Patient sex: F
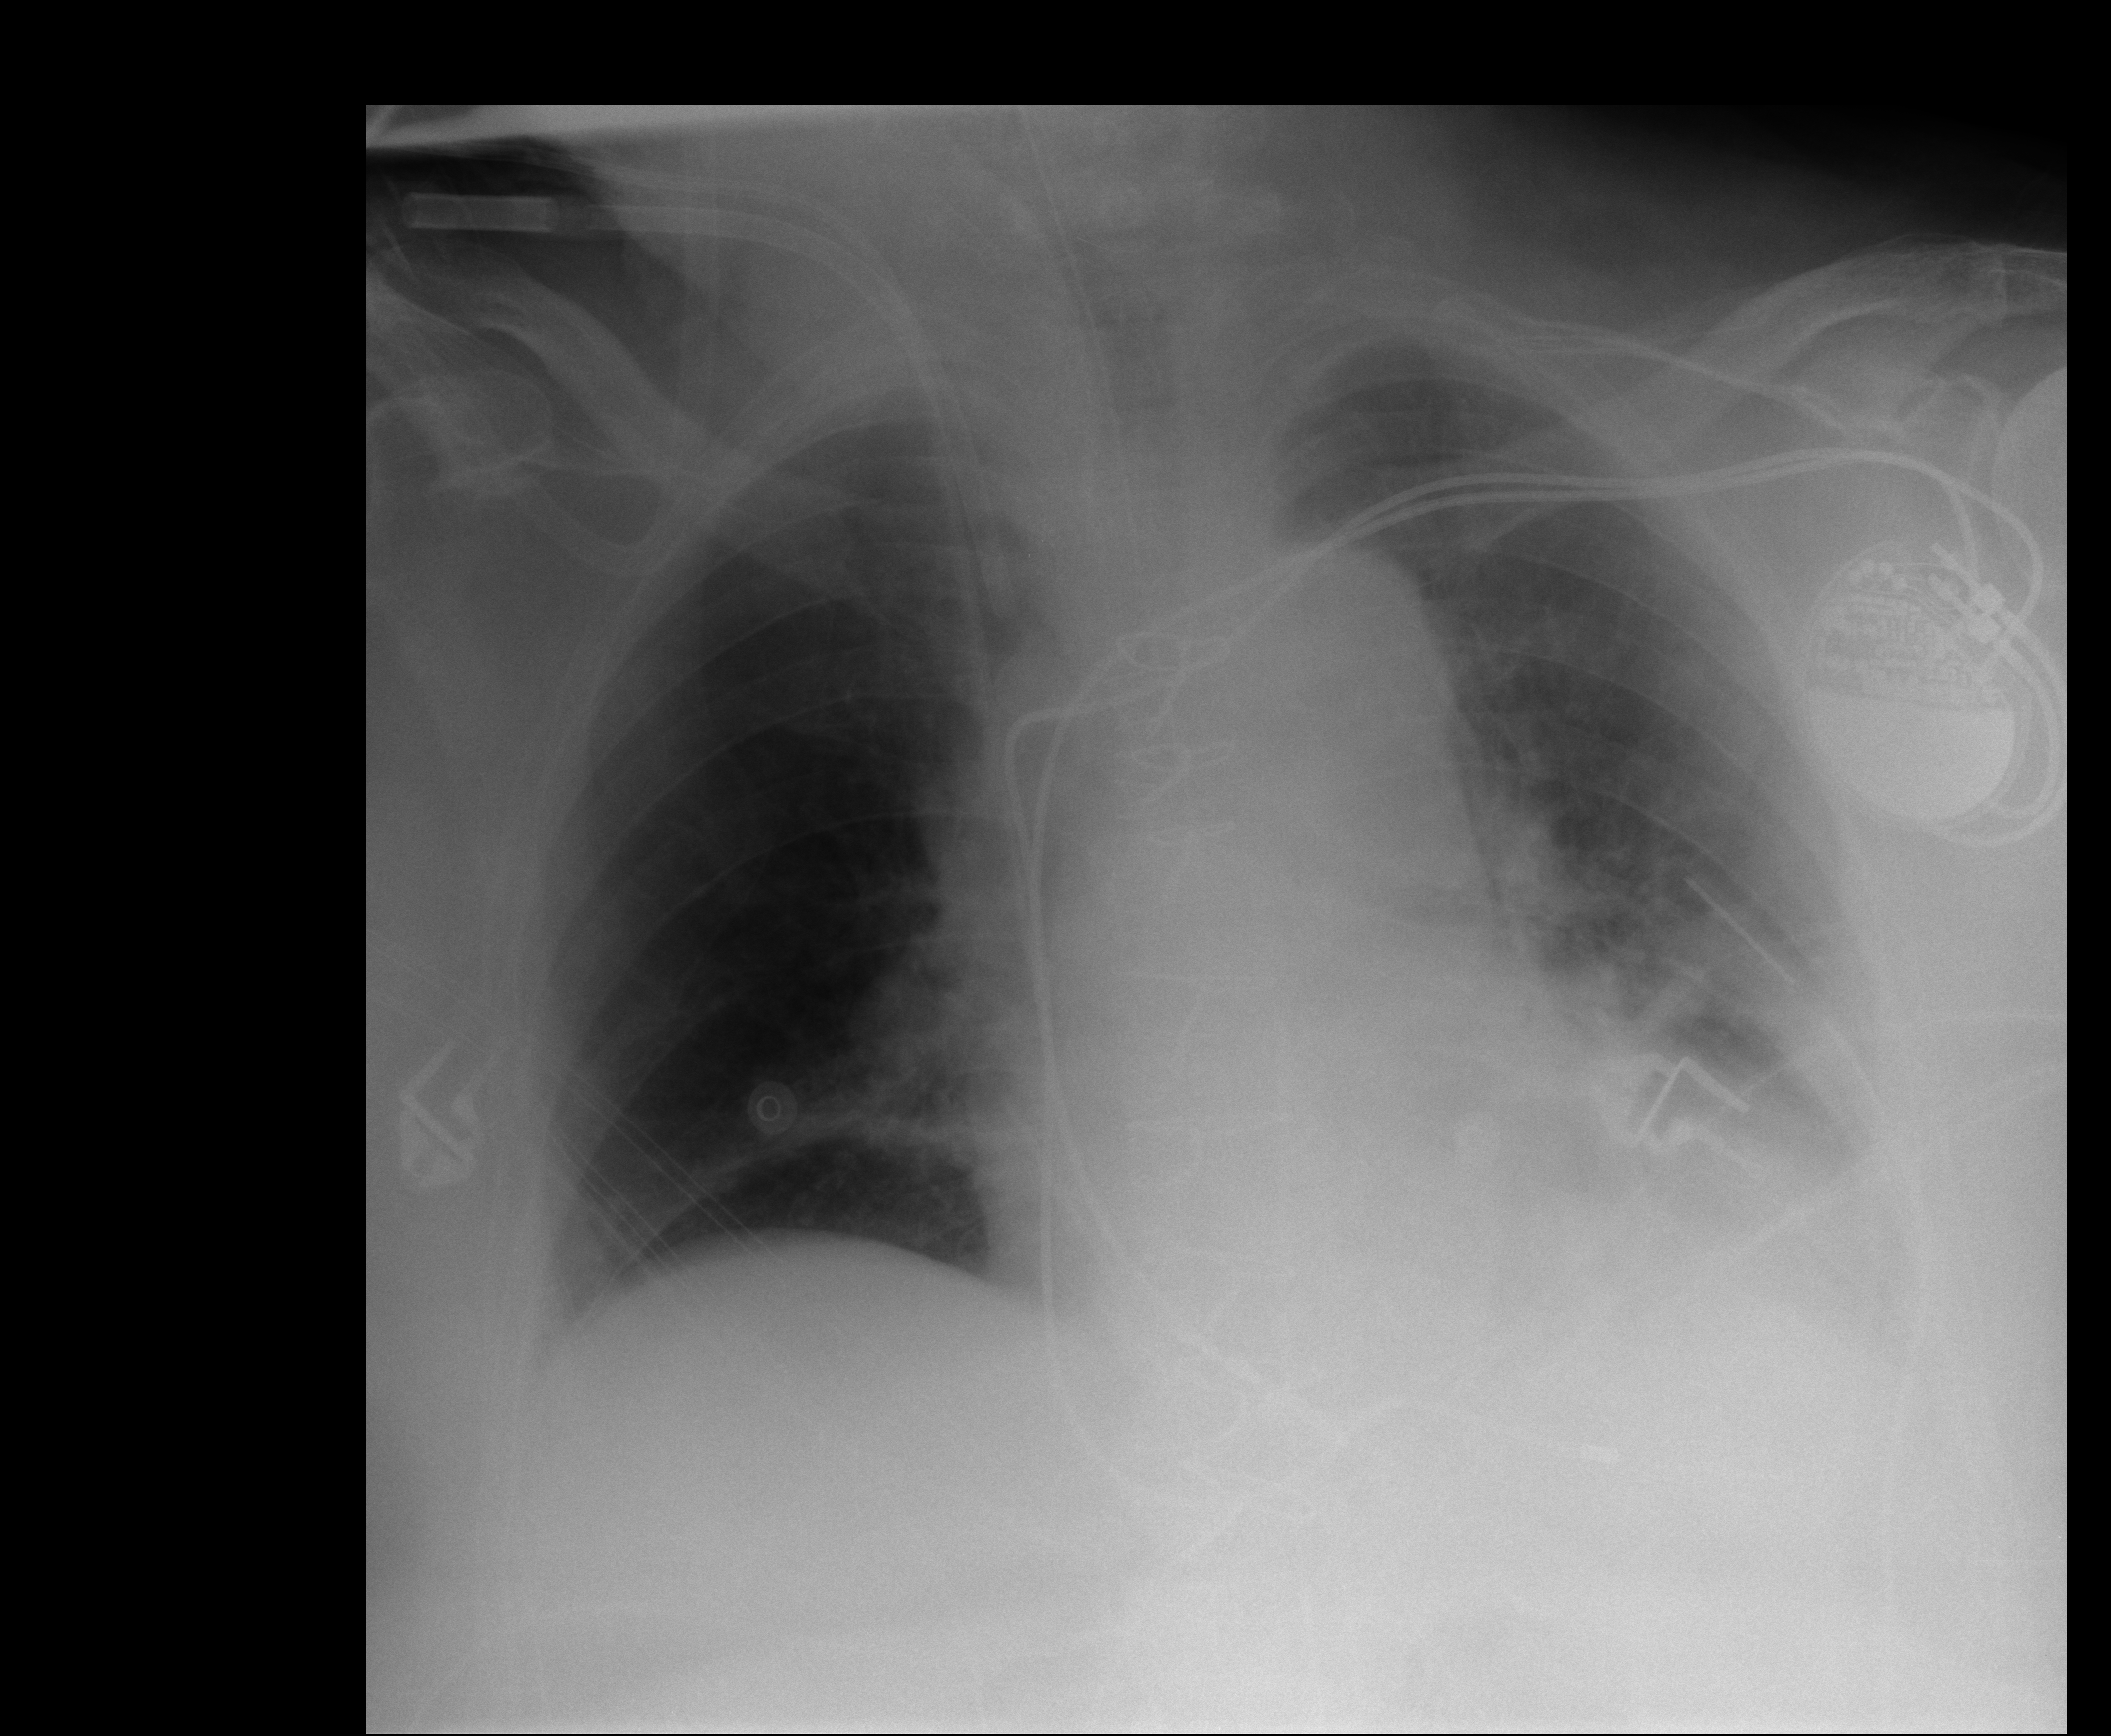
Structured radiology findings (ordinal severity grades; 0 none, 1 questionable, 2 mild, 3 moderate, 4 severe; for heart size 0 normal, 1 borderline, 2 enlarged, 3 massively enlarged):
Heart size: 2
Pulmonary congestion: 2
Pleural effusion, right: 0
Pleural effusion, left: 2
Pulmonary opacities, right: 0
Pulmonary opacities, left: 0
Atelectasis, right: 2
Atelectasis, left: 2